Question: when i installed Ubuntu in windows 7,it's generate such error.
show this image

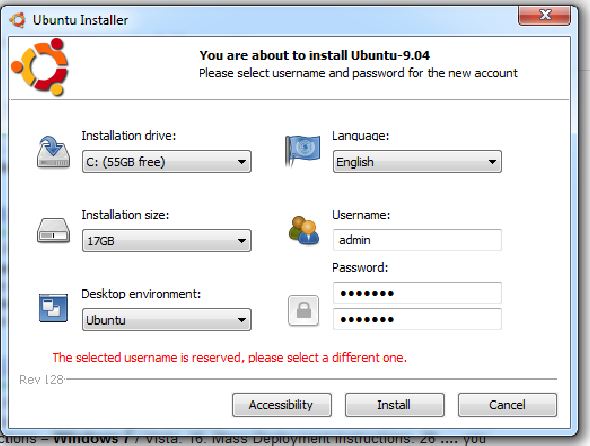
Answer: "admin" is a reserved username on some Ubuntu versions( it's a bug ). Try something else like .
More Details: <URL>